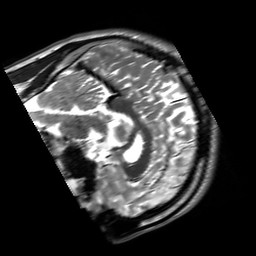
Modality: T2w
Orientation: sagittal
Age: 24
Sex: male
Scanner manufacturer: siemens
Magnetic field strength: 3 T
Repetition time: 8.53 s
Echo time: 0.091 s